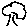
Label: tree